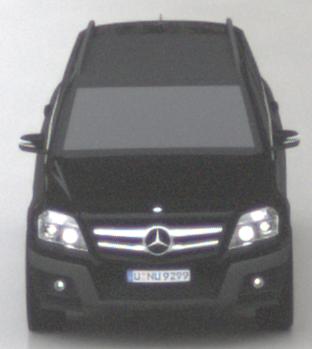
Make: Mercedes-Benz
Model: GLK 280
Detailed model: GLK-Class (204)
Model produced from: 2008/10
Model produced until: 2009/04
Doors: 5
Color: black
Road condition: wet road
Daytime: midday
Contrast: low contrast